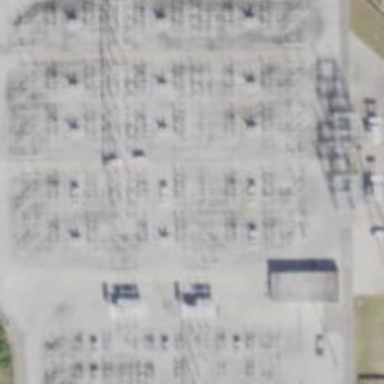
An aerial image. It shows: Outdoor power substation surrounded by fence. This substation operates at the transmission level.